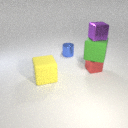
small blue metal cylinder behind large yellow rubber cube